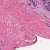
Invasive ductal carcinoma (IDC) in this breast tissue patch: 1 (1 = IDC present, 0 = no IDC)